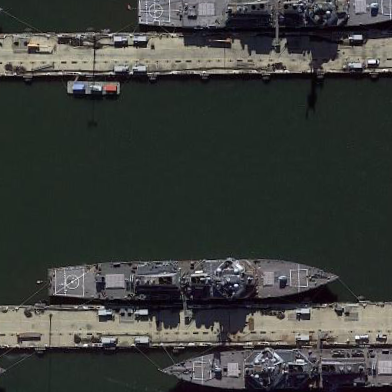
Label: destroyer